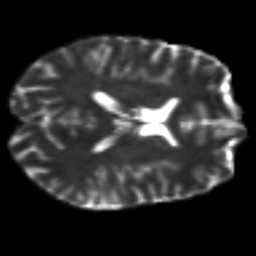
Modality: T2w
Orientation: axial
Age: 25
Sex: male
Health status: healthy
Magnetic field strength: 3 T
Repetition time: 8.4 s
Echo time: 0.0926 s